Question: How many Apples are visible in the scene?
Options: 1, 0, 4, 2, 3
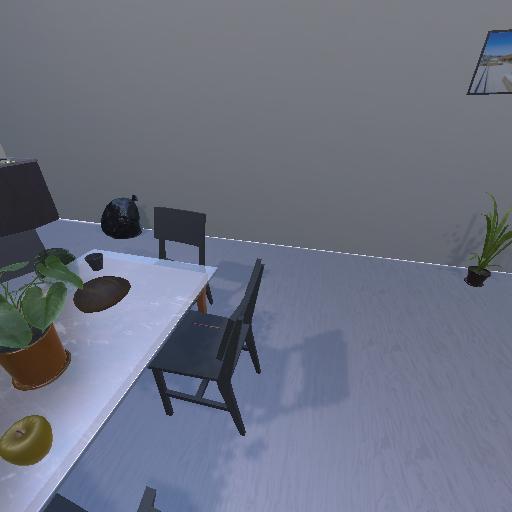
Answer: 1